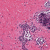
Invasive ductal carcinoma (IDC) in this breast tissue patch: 0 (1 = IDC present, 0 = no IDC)